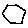
Label: hexagon